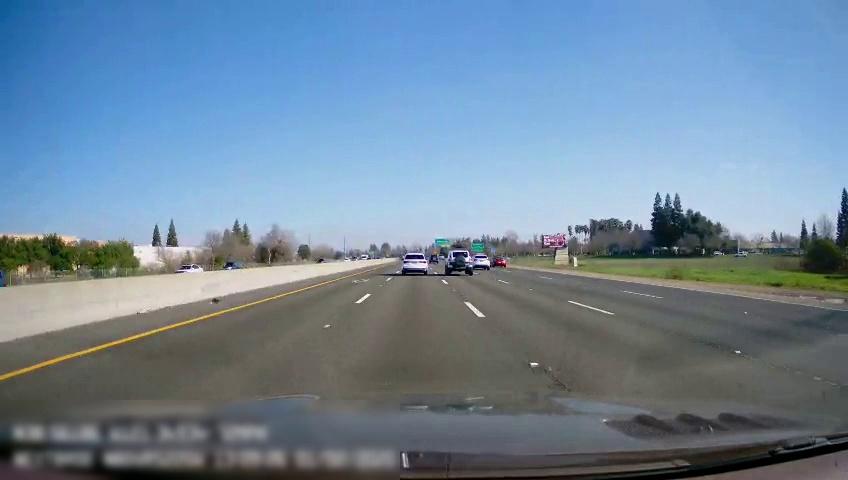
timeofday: Day
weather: Sunny
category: Drivable Space
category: Vehicles | SUV
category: Vehicles | Truck
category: Vehicles | Car
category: Vehicles | SUV
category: Vehicles | SUV
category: Vehicles | Car
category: Vehicles | SUV
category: Lanes | Alternate Lane
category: Lanes | Current Lane
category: Lanes | Current Lane
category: Lanes | Alternate Lane
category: Lanes | Alternate Lane
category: Lanes | Alternate Lane
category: Traffic | Signs
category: Traffic | Signs